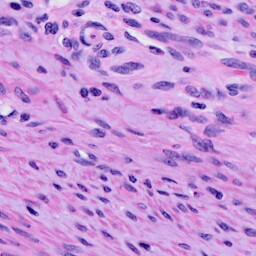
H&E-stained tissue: Cervix